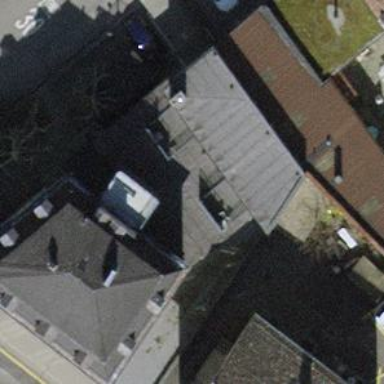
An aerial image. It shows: Tile-roofed apartment building.